Field crop: maize
Growth stage: 2
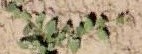
Species: convolvulus